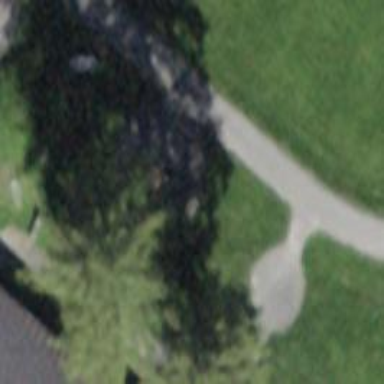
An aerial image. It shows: Bench.